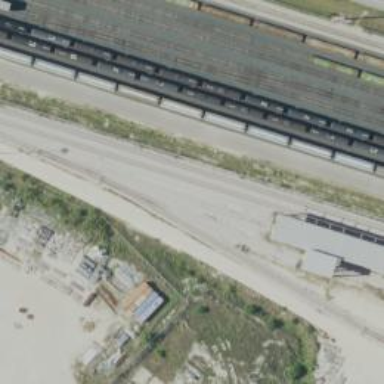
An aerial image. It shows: Rail spur service.